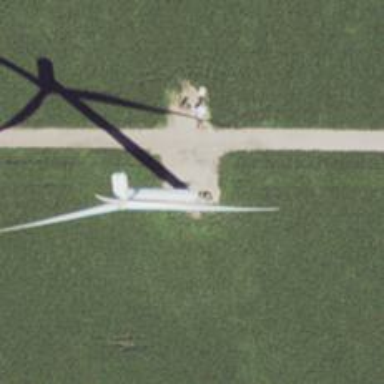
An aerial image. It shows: Wind turbine generator that utilizes wind as its source for generating electricity. It is of the horizontal axis type.